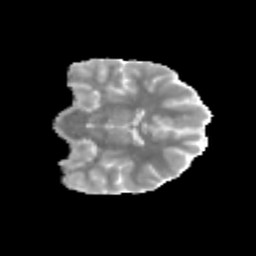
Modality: MD
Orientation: coronal
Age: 12
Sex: female
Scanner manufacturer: siemens
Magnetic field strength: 3 T
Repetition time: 3.8 s
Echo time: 0.07 s